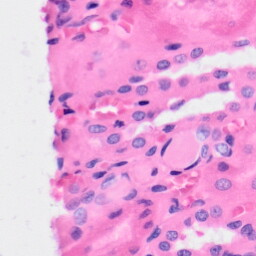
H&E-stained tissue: Kidney